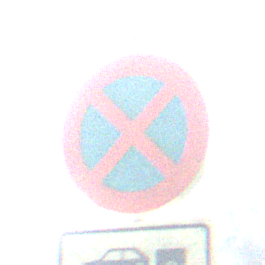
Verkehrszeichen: AbsolutesHalteverbot
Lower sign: MehrspurigeFahrzeuge4
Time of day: MorningAfternoon
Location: Outdoor (Nature)
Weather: Clear
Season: NotSpecified
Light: Natural